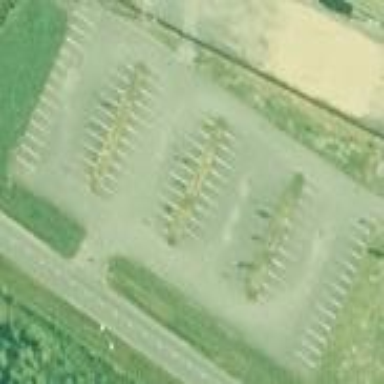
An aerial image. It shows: Parking area.